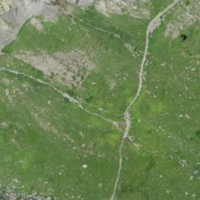
EUNIS habitat code: 23
Species observed at this site:
Chamaenerion angustifolium
Carduus defloratus
Zygaena transalpina